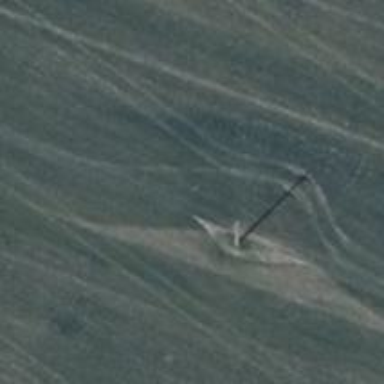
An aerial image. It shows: Power pole.